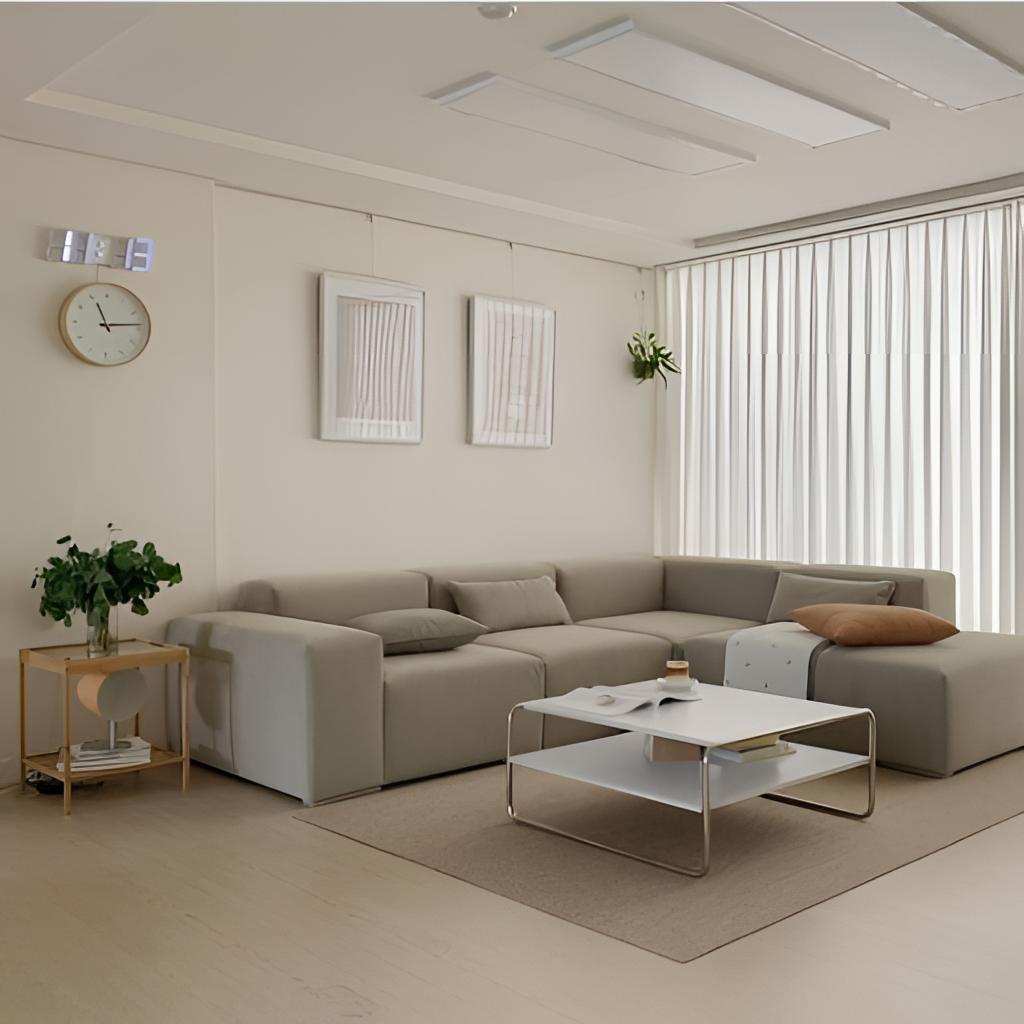
beige fabric sectional sofa, living room, beige wood flooring, with plank pattern, modern, paint wallpaper, with solid pattern